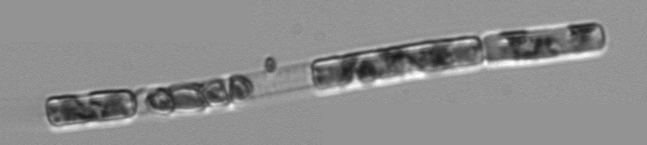
Label: Guinardia_delicatula_TAG_internal_parasite